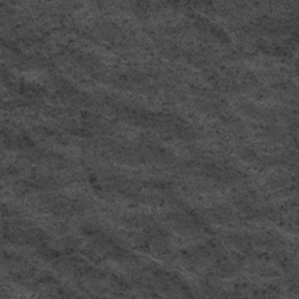
Label: frost